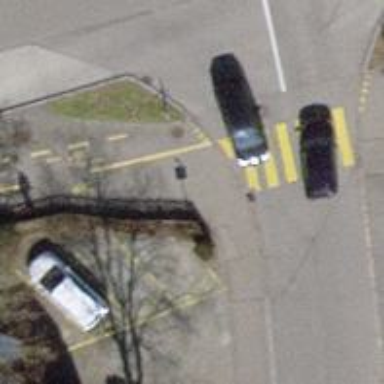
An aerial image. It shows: Crossing on asphalt path.